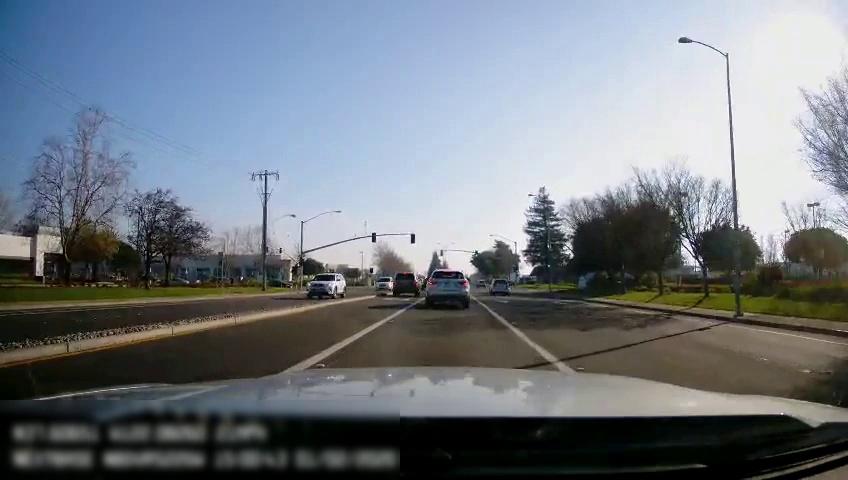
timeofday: Day
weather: Sunny
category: Drivable Space
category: Drivable Space
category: Vehicles | SUV
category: Vehicles | SUV
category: Vehicles | SUV
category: Vehicles | Car
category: Vehicles | Car
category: Lanes | Current Lane
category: Lanes | Alternate Lane
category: Lanes | Current Lane
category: Lanes | Alternate Lane